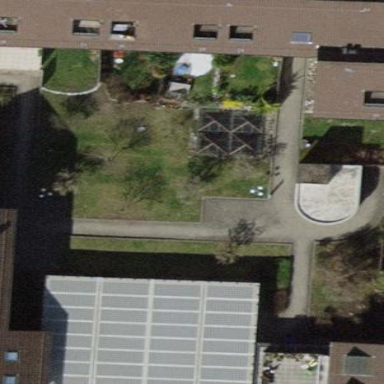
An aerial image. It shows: View of roof of building.